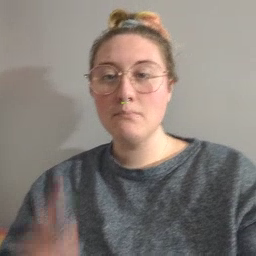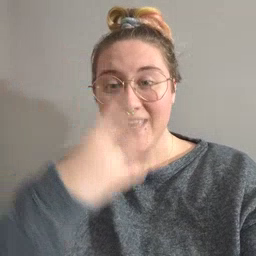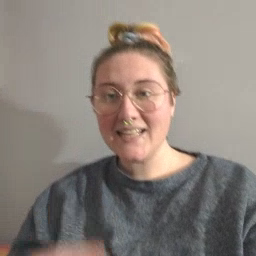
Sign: pretty